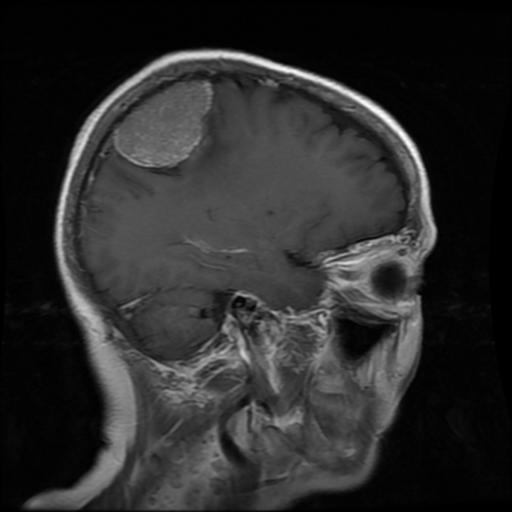
Label: meningioma